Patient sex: M
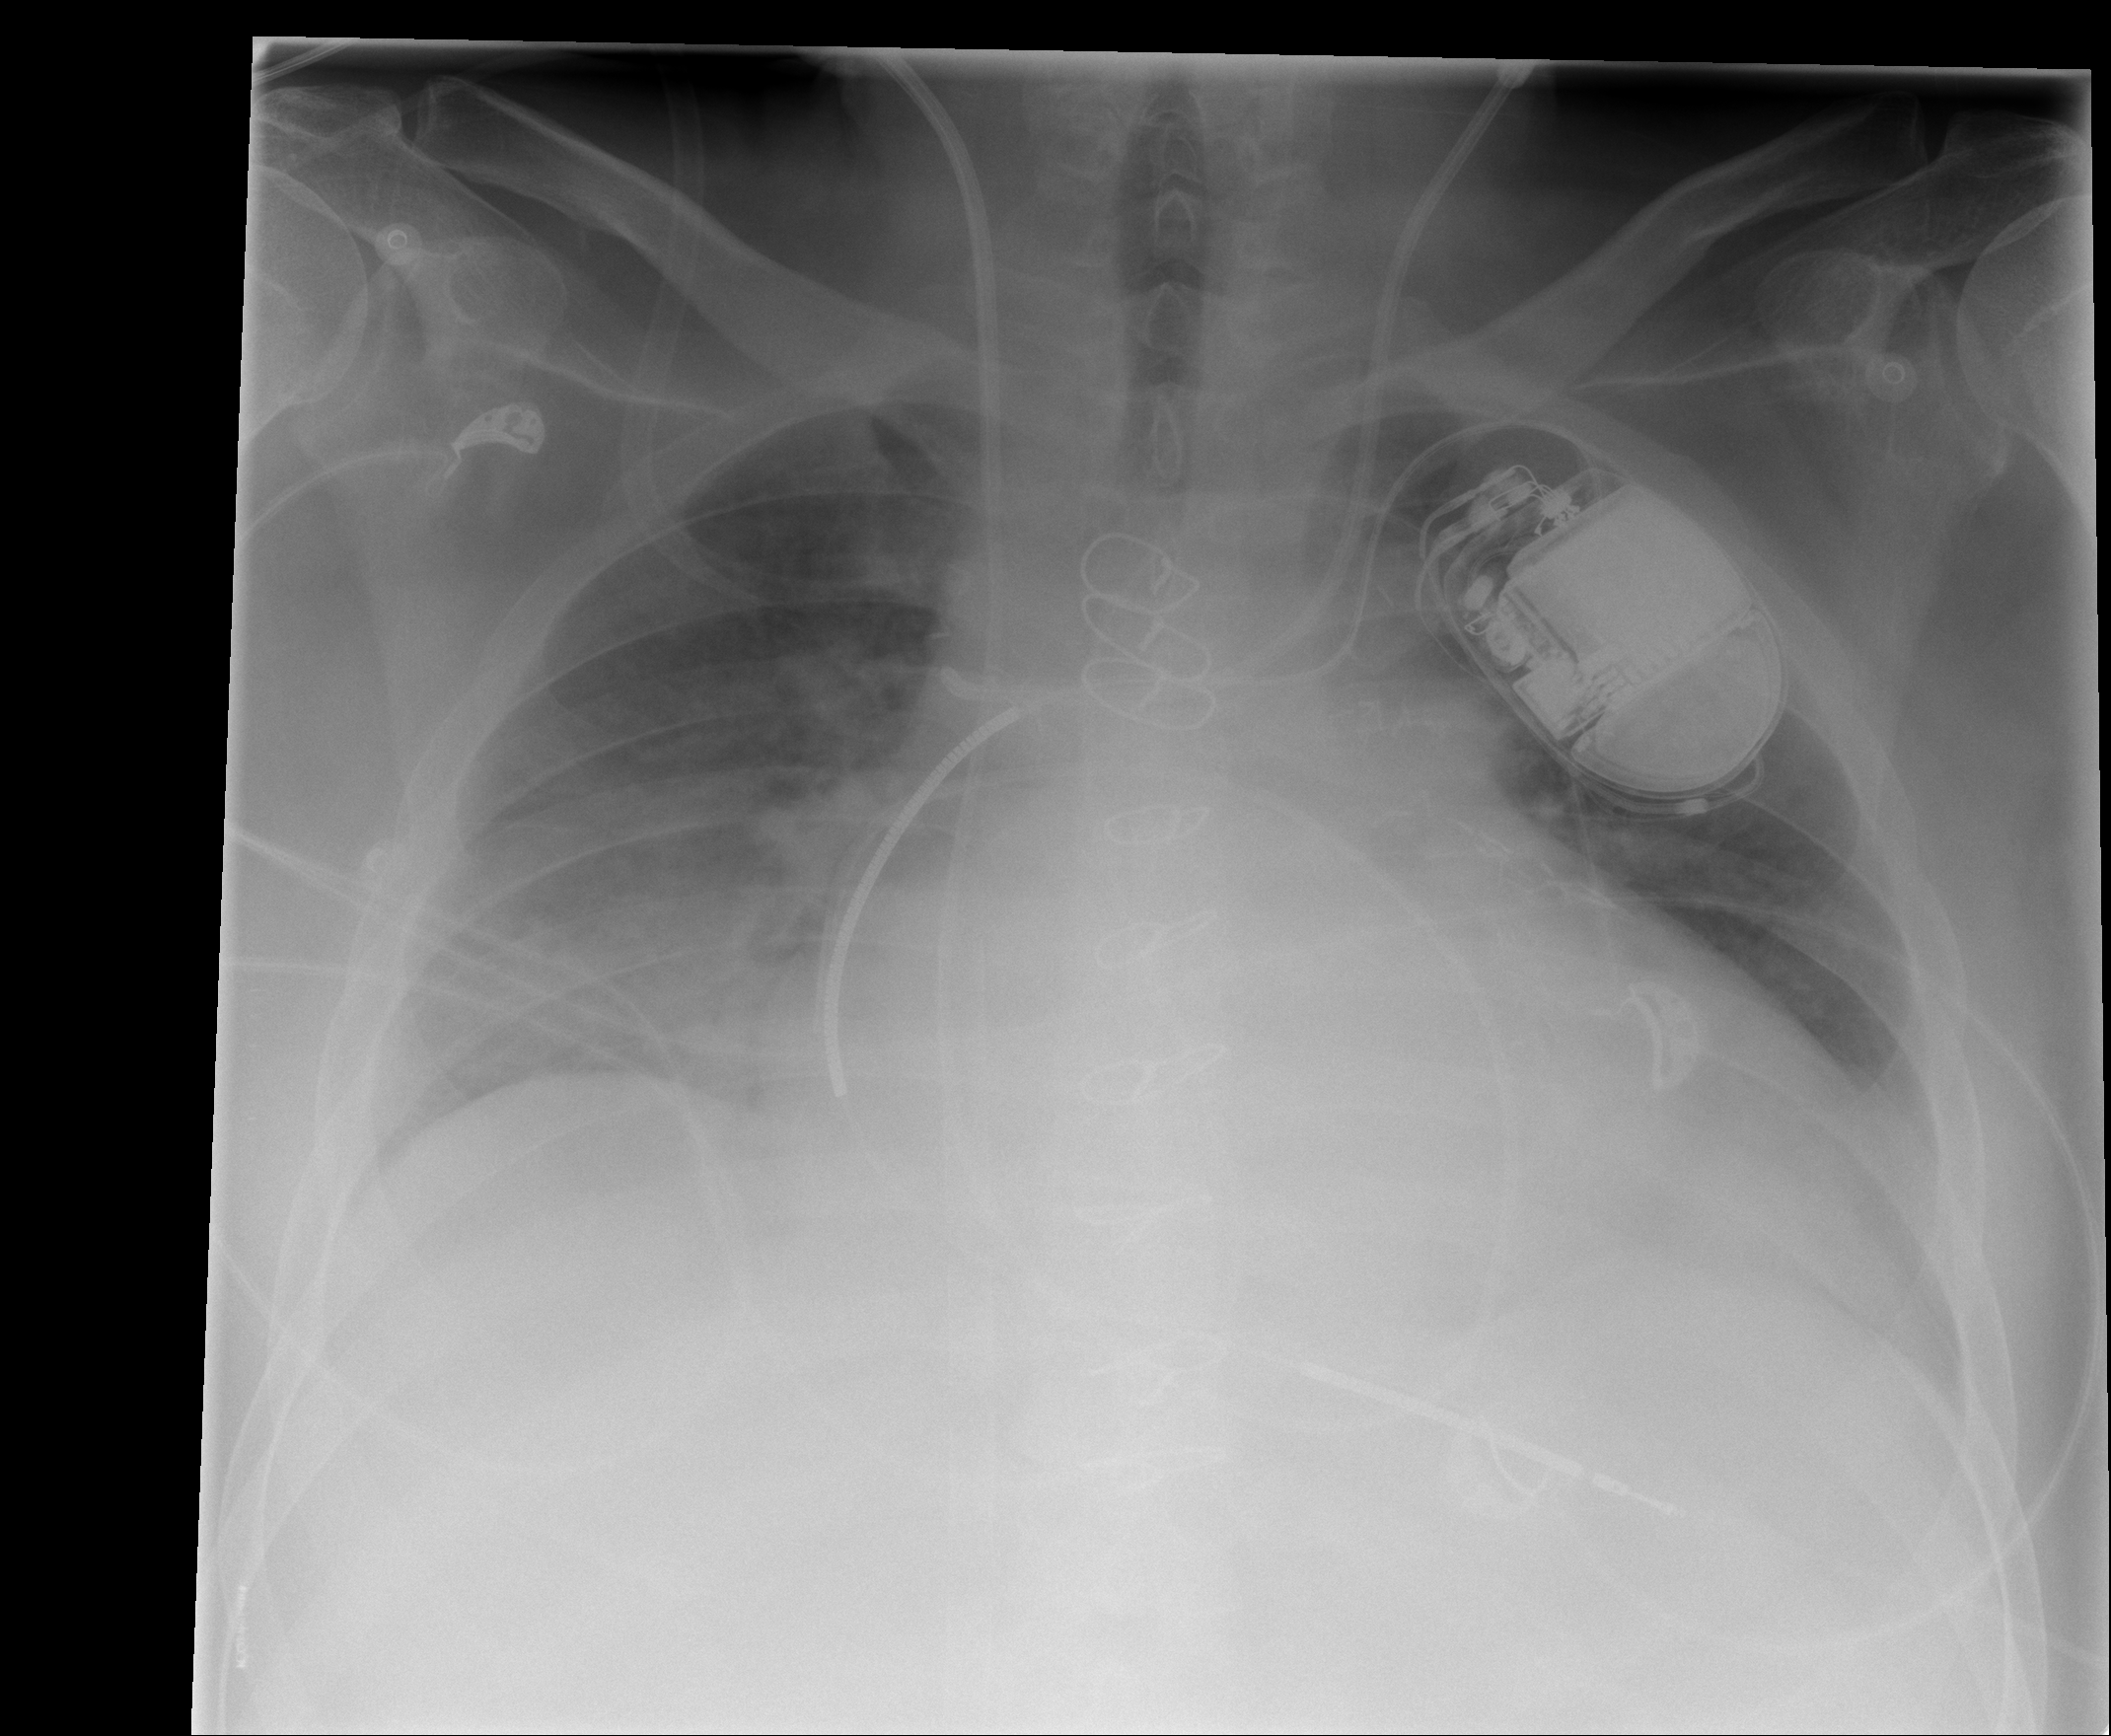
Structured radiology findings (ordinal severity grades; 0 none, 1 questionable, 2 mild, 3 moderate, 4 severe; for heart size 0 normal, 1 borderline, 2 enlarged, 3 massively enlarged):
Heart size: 3
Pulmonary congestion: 0
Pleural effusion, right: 0
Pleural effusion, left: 0
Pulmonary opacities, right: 0
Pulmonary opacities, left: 0
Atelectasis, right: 1
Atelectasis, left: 0